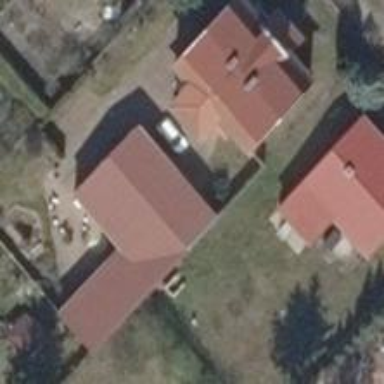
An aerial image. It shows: Detached building with double saltbox roof shape.